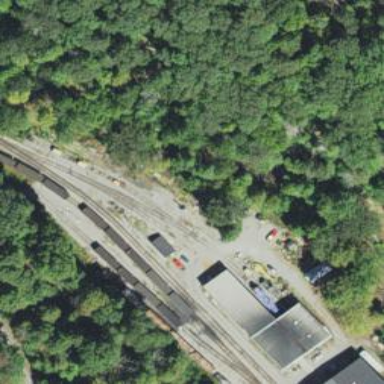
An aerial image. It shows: Preserved railway.